Question: I'm having a weird issue with a Flash app that seems to be isolated to Google's built-in Flash plugin and Windows OS. And also, oddly, with the Russian language.
If I am running Chrome (v38) on Windows while using Chrome's built-in Flash plugin (Pepper Flash), all the Russian characters in my app show up as gibberish. If I disable the built-in Flash plugin and use Adobe's official plugin, the characters show up as normally.
Here's what the gibberish text looks like in Chrome/Windows w/ built-in Pepper Flash plugin:

The Russian version of the site looks fine in IE, Firefox, and Chrome on Mac, and English, Spanish, German, and Chinese versions look fine in all browsers, including Chrome/Windows with the built-in Flash plugin.
There seems to be a related issue in the Chromium bug tracker but unfortunately it's marked as WONTFIX: <URL>
Any ideas, or am I out of luck here?
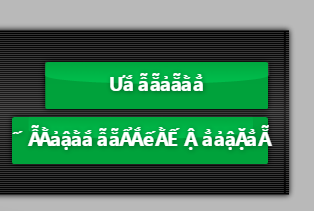
Answer: We solved the issue by embedding the font in the SWF instead of relying on the system font. I guess using the system font is not always reliable if using non-standard character sets.